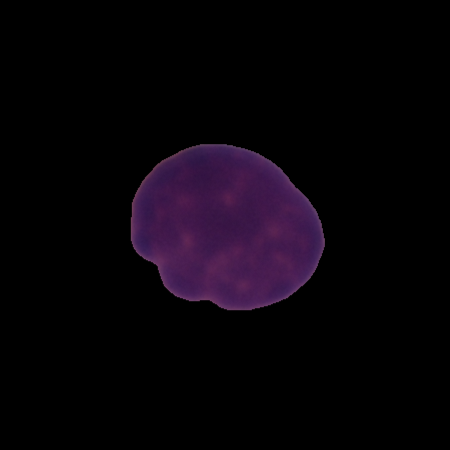
Label: healthy